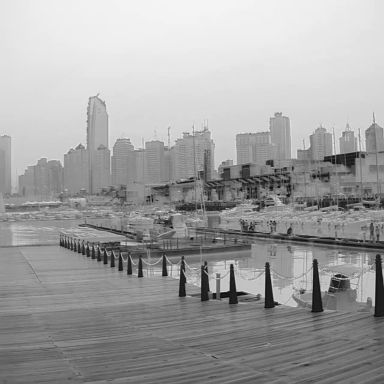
There are seven objects shown in the infrared image, including two canoes, and five sailboats.